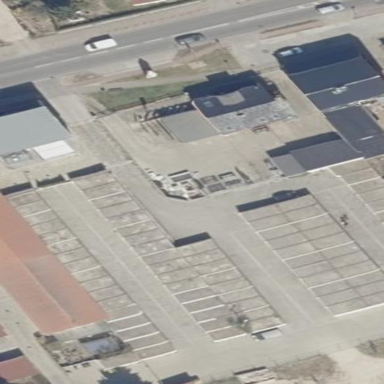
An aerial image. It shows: Group of garages.